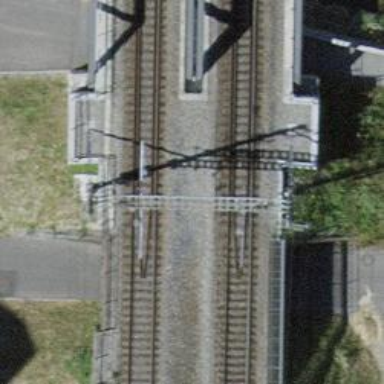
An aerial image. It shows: Bridge with electrified rail tracks and contact line.